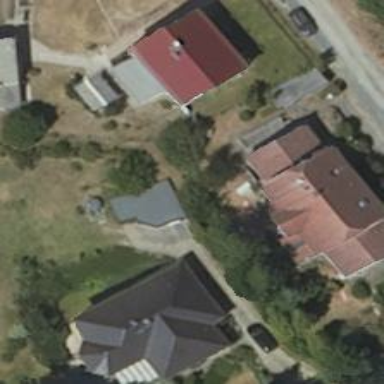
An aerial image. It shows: Half-hipped roof house.